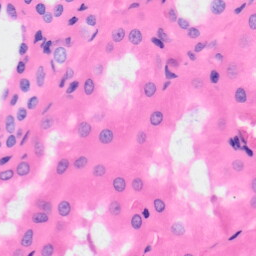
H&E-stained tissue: Kidney